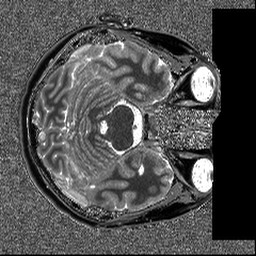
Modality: T1map
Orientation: axial
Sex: female